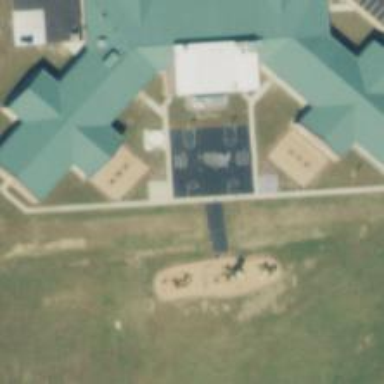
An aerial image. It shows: School building.